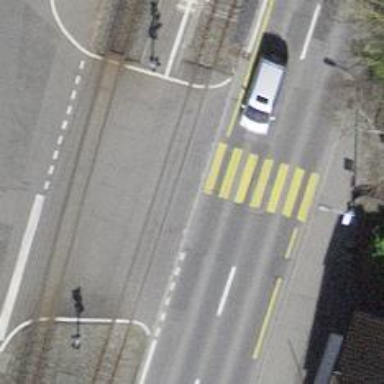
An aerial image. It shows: Railway level crossing.